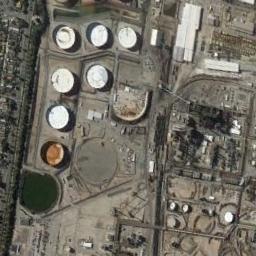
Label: storage_tank